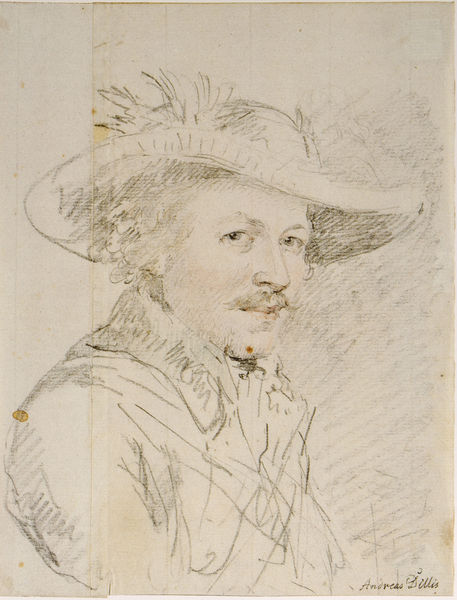
Titel: Bildnis Andreas Dillis
Künstler: Johann Georg von Dillis
Standort: München
Institution: Stadtarchiv München, Historischer Verein von Oberbayern, Dillis-Sammlung
Schlagwörter: feder, hand, mann, schatten, ocker, finger, grau, haar, hell, hintergrund, hut, licht, mund, nase, profil, schmuck, schwarz, skizze, stirn, weiss, zeichnung, blick, rot, beige, bart, jacke, jung, schnurrbart, augen, federn, gesicht, kragen, rembrandt, bildnis, portrait, porträt, signatur, auge, haare, halbfigur, mantel, blatt, brustbild, kinn, lippen, locken, potrait, rosa, zart, federhut, seitlich, wangen, papier, studie, grafik, graphik, linien, ausdruck, schnurbart, bouche, face, homme, manteau, moustache, schnauzbart, hutkrempe, krempe, striche, name, dillis, tusche, schraffur, radierung, uniform, chapeau, selbstbildnis, koloriert, schraffiert, zille, bleistift, pupille, bleistiftzeichnung, flecken, selbstportrait, halbprofil, jäger, augenkontakt, blickkontakt, rubens, skizzenbuch, ombres, rötel, augenblick, mann mit hut, buntstift, signature, costume, dessin, farbstift, couleurs, fusain, plume, rose, crayon, frans hals, andreas, col, hutrand, trois, tache, regard, siegniert, baugen, jadcke, trois-quart, andres, andreaas, wolflin, mouostache, lillis, trois couleurs, tahce